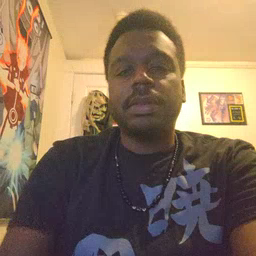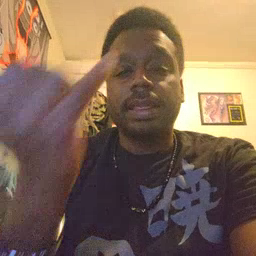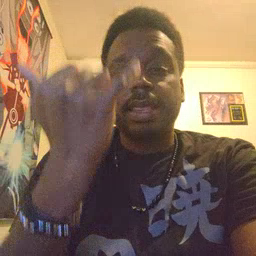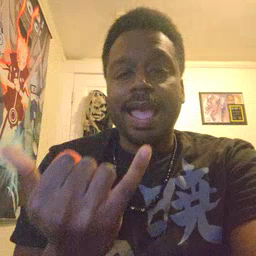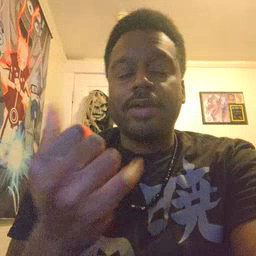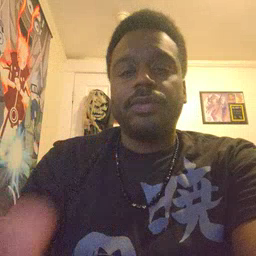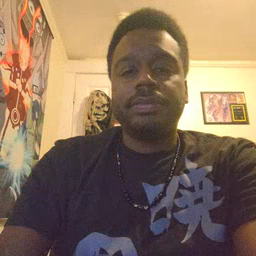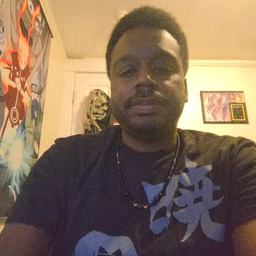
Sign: now